Interaction volume radius: 5 \u00c5
Interaction volume height: 10 \u00c5
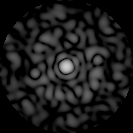
Disorder parameter: 0.8416